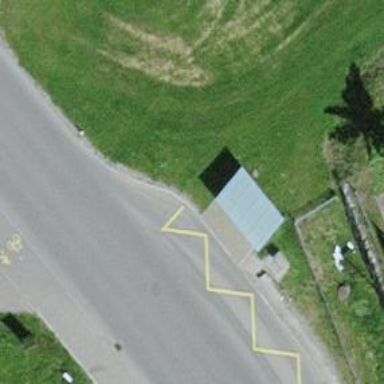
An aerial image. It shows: Platform with shelter for public transport.